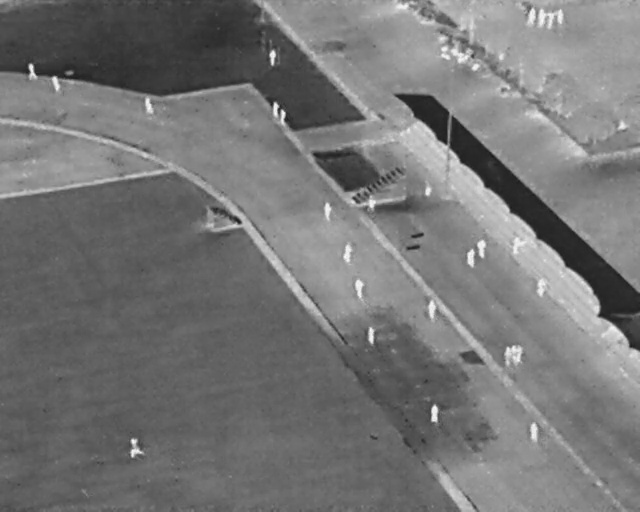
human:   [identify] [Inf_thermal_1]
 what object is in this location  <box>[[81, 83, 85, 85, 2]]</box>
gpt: <ref>1 medium person at the bottom right</ref>

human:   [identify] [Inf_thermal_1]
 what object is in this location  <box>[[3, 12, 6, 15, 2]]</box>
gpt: <ref>1 medium person at the top left</ref>

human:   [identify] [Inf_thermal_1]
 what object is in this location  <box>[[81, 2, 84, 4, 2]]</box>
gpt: <ref>1 medium person at the top right</ref>

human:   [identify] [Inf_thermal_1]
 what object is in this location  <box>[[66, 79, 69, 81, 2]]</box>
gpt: <ref>1 medium person at the bottom</ref>